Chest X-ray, AP view. Patient: 50 years old, sex M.
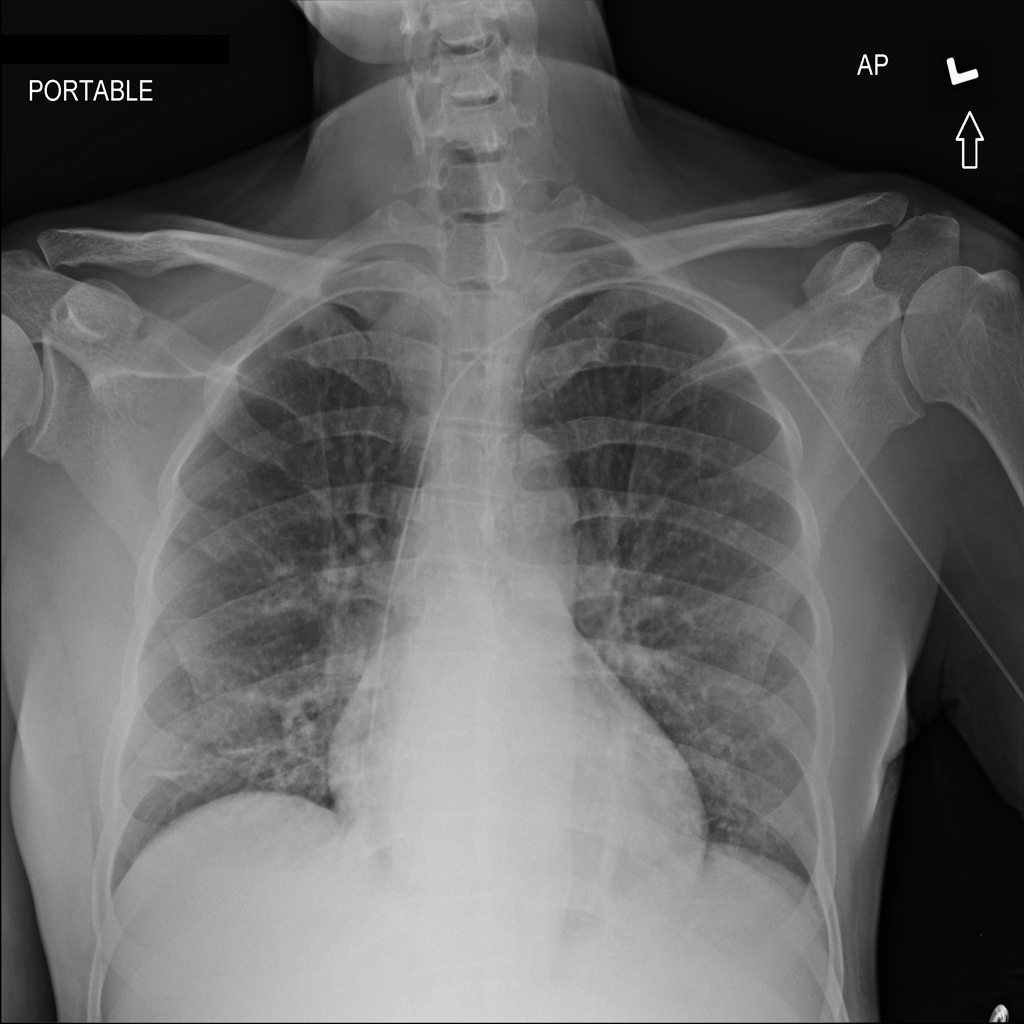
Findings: Atelectasis